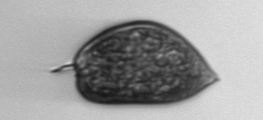
Label: Prorocentrum_micans